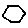
Label: hexagon